Question: I'm trying to create a simple navbar using jquery mobile, but it seems to look odd on the desktop.

When I jump to the starting page "./overview", the entire menu is bigger and has a strange line going threw it. If I click on the second menu item, the menu gets smaller and looks correct. I went to see if I could reproduce it in firefox and noticed its not unique to the overview page. If I type "./stats" after the domain, it goes to the stats page and the menu is again rendered differently. Going back to the overview page, the menu looks normal. So what seems to be happening is the menu looks wrong only on the page that I entered in the url bar. If I switch to the other page, the url updates in the bar, but it looks fine. Switching back with the menu, the menu gets big again with that line threw it.
I've looked at the source for both pages and they look identical, so I don't know what else to check.
'''
<html>
<header>
<title>Overview</title>
<link rel="stylesheet" href="http://code.jquery.com/mobile/1.3.0/jquery.mobile-1.3.0.min.css" />
<script src="http://code.jquery.com/jquery-1.8.2.min.js"></script>
<script src="http://code.jquery.com/mobile/1.3.0/jquery.mobile-1.3.0.min.js"></script>
</header>
<body>
<h1>Overview</h1>
<h3></h3>
<div data-role="header" data-id="foo1" data-position="fixed">
<div data-role="navbar">
<ul>
<li><a href="/10/overview" class="ui-btn-active ui-state-persist">Overview</a></li>
<li><a href="/10/stats">Status</a></li>
</ul>
</div><!-- /navbar -->
</div><!-- /footer -->
</body>
</html>
'''
'''
<html>
<header>
<title>Stats</title>
<link rel="stylesheet" href="http://code.jquery.com/mobile/1.3.0/jquery.mobile-1.3.0.min.css" />
<script src="http://code.jquery.com/jquery-1.8.2.min.js"></script>
<script src="http://code.jquery.com/mobile/1.3.0/jquery.mobile-1.3.0.min.js"></script>
</header>
<body>
<h1>Stats</h1>
<h3></h3>
<div data-role="header" data-id="foo1" data-position="fixed">
<div data-role="navbar">
<ul>
<li><a href="/10/overview">Overview</a></li>
<li><a href="/10/stats" class="ui-btn-active ui-state-persist">Stats</a></li>
</ul>
</div>
</div>
</body>
</html>
'''
Does anyone know what causes this menu enlargement?
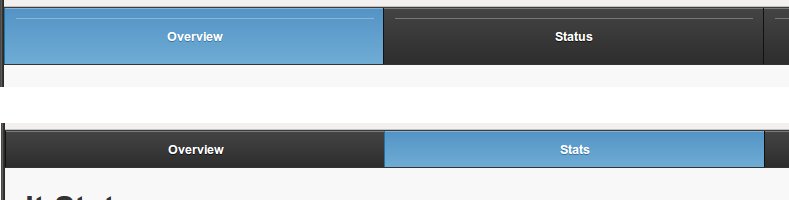
Answer: Include below tags in between head tag in both the pages:
'''
<title>Stats</title>
<link rel="stylesheet" href="http://code.jquery.com/mobile/1.3.0/jquery.mobile-1.3.0.min.css" />
<script src="http://code.jquery.com/jquery-1.8.2.min.js"></script>
<script src="http://code.jquery.com/mobile/1.3.0/jquery.mobile-1.3.0.min.js"></script>
'''